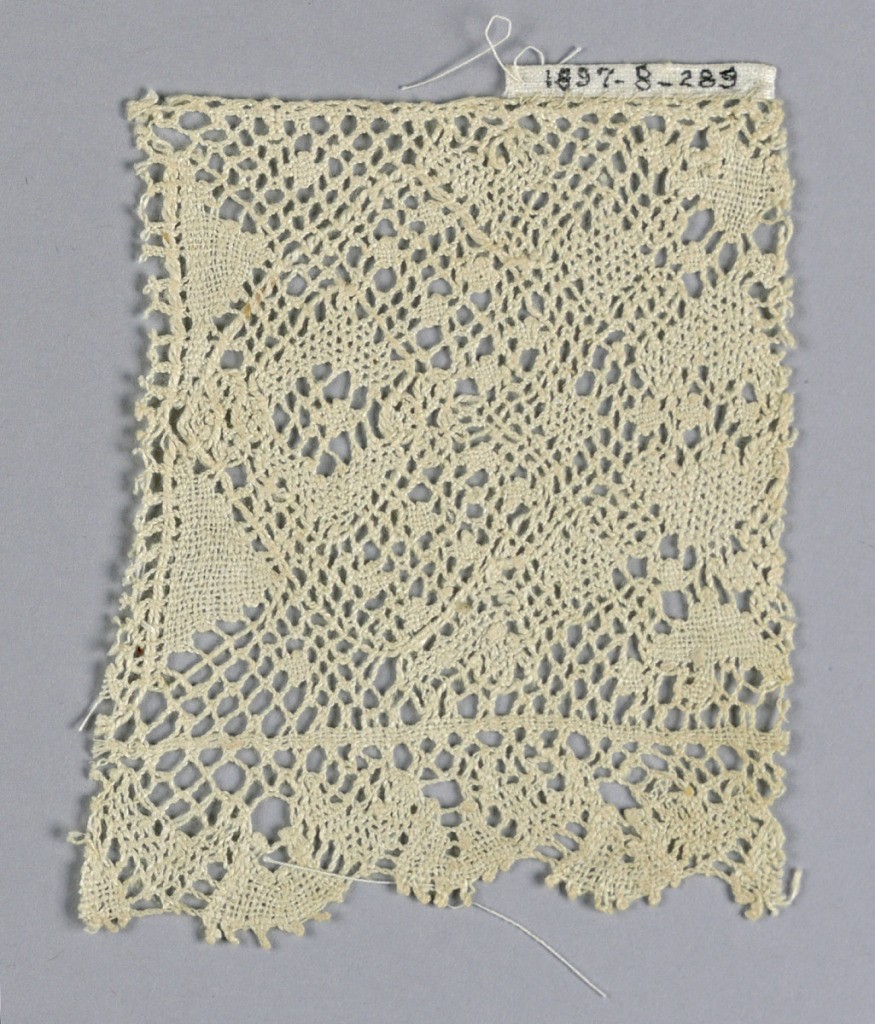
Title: Fragment
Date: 19th century
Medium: linen Technique: bobbin lace
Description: Fragment of Lille-style insertion and edging lace.